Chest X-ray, PA view. Patient: 53 years old, sex M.
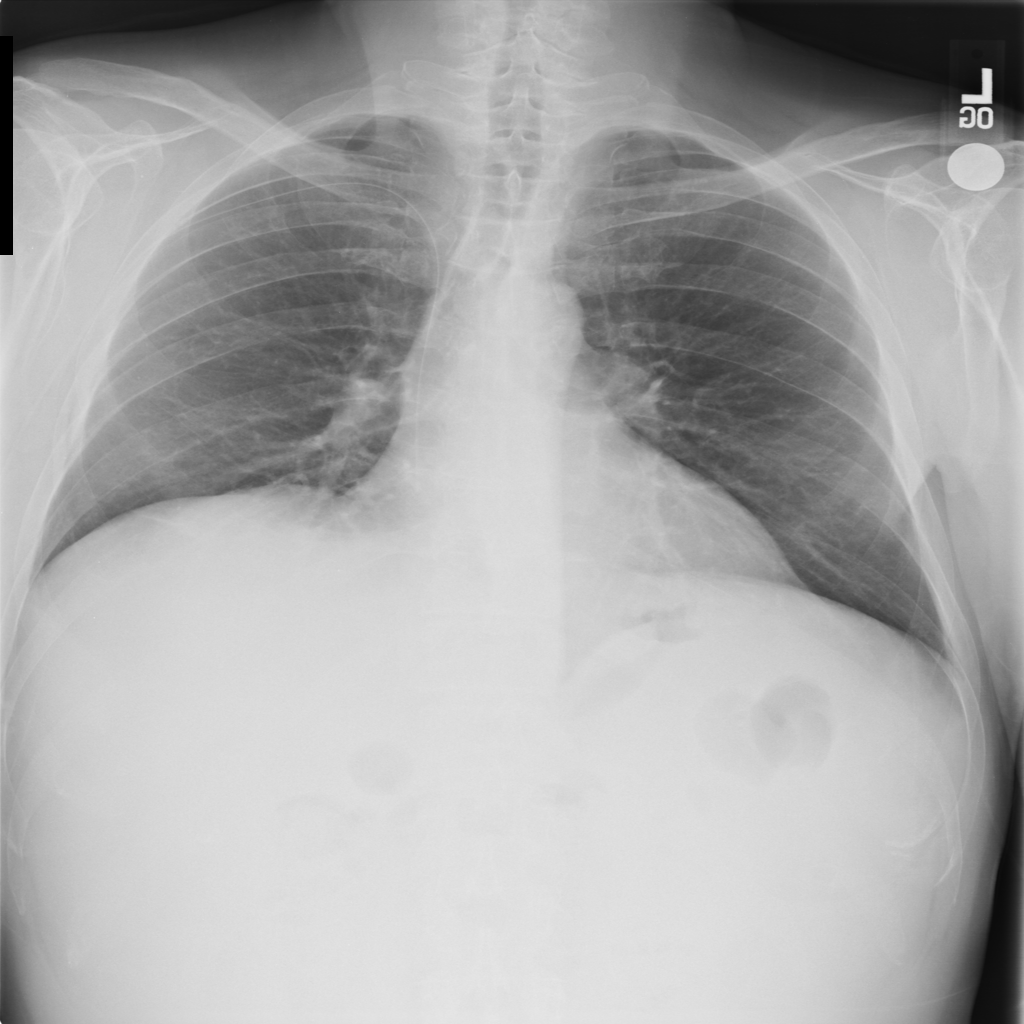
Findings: No Finding